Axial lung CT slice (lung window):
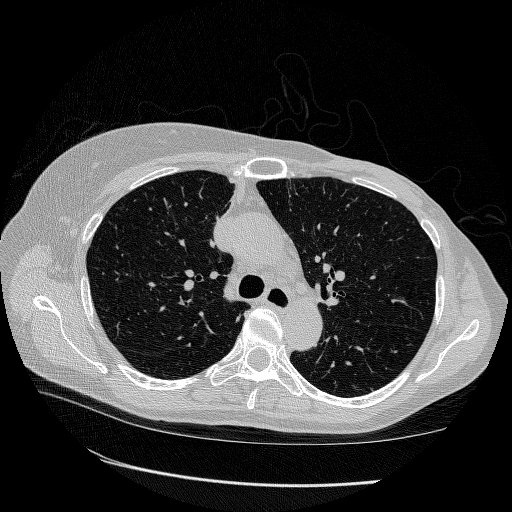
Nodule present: no